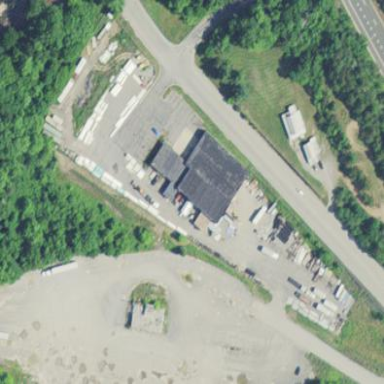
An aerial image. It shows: Commercial building.